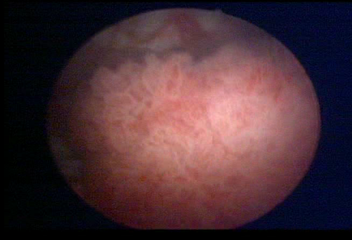
Modality: WLC
Class: Malignant
Subclass: HighGradePapillary
Lesion: L1
Stage: T1
Morphology: Papillary
Bladder cancer association: Yes
Annotated structures: Tumor